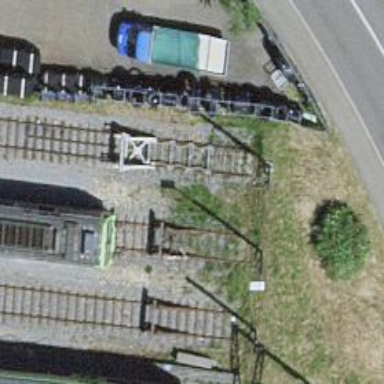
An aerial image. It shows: Single-track electrified railway yard with contact line electrification.